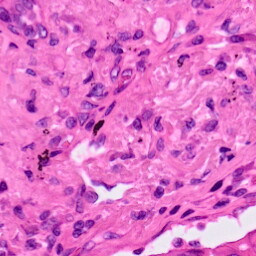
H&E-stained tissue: Lung